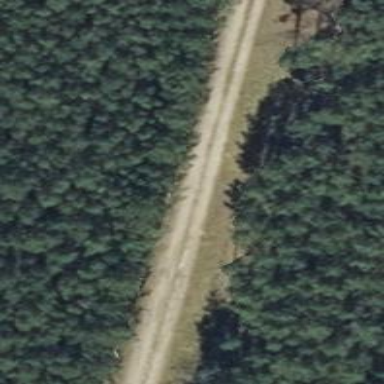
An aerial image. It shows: Sandy track road.